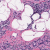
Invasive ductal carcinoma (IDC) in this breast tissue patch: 0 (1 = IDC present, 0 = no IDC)